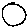
Label: circle